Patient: sex F, age 86
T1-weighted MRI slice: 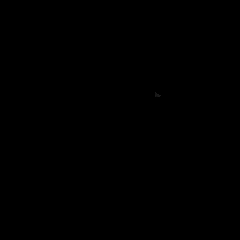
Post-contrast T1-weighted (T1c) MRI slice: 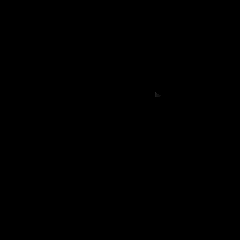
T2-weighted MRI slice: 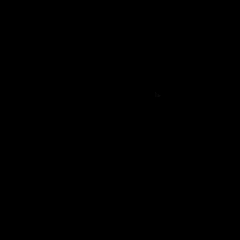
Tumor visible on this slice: no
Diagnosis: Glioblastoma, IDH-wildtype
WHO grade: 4